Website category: restaurant
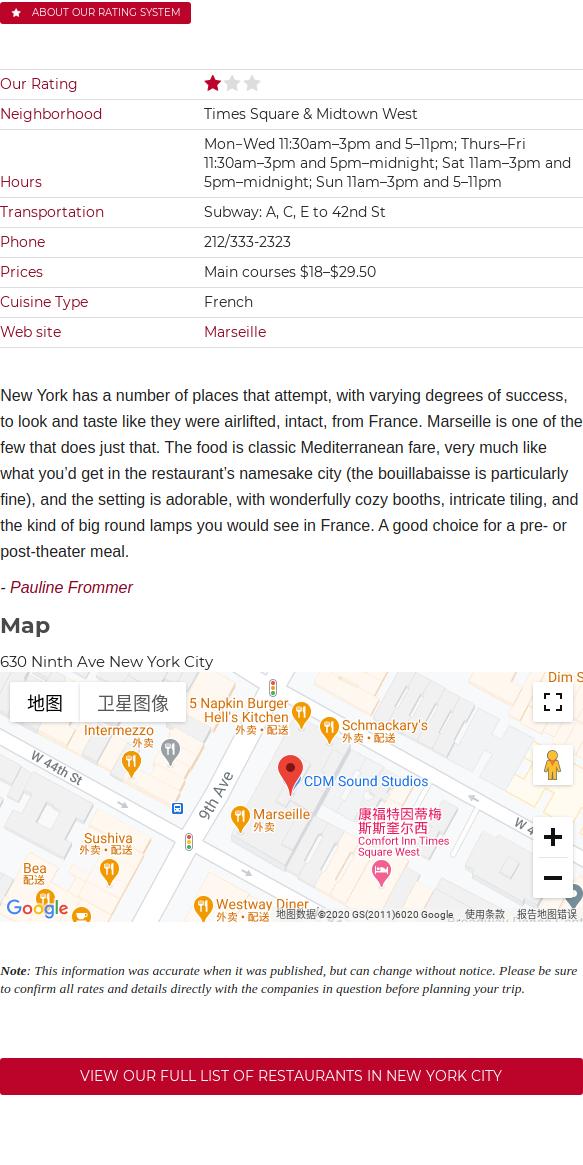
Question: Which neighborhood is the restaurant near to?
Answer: Times Square & Midtown West

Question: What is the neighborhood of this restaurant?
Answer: Times Square & Midtown West

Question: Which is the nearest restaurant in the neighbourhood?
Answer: Times Square & Midtown West

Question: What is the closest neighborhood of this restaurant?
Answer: Times Square & Midtown West

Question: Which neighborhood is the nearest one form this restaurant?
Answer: Times Square & Midtown West

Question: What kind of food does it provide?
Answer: French

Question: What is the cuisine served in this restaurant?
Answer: French

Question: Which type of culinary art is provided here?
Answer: French

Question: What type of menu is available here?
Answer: French

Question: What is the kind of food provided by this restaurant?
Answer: French

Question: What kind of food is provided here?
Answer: French

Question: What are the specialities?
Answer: French

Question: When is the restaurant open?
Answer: MonWed 11:30am3pm and 511pm; ThursFri 11:30am3pm and 5pmmidnight; Sat 11am3pm and 5pmmidnight; Sun 11am3pm and 511pm

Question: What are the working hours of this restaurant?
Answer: MonWed 11:30am3pm and 511pm; ThursFri 11:30am3pm and 5pmmidnight; Sat 11am3pm and 5pmmidnight; Sun 11am3pm and 511pm

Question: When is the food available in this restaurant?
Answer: MonWed 11:30am3pm and 511pm; ThursFri 11:30am3pm and 5pmmidnight; Sat 11am3pm and 5pmmidnight; Sun 11am3pm and 511pm

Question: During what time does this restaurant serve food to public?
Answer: MonWed 11:30am3pm and 511pm; ThursFri 11:30am3pm and 5pmmidnight; Sat 11am3pm and 5pmmidnight; Sun 11am3pm and 511pm

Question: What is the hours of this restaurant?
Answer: MonWed 11:30am3pm and 511pm; ThursFri 11:30am3pm and 5pmmidnight; Sat 11am3pm and 5pmmidnight; Sun 11am3pm and 511pm

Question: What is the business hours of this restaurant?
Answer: MonWed 11:30am3pm and 511pm; ThursFri 11:30am3pm and 5pmmidnight; Sat 11am3pm and 5pmmidnight; Sun 11am3pm and 511pm

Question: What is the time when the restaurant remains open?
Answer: MonWed 11:30am3pm and 511pm; ThursFri 11:30am3pm and 5pmmidnight; Sat 11am3pm and 5pmmidnight; Sun 11am3pm and 511pm

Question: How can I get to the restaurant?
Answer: Subway: A, C, E to 42nd St

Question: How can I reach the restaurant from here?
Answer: Subway: A, C, E to 42nd St

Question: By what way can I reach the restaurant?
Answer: Subway: A, C, E to 42nd St

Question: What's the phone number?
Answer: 212/333-2323

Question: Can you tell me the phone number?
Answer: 212/333-2323

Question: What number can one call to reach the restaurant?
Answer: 212/333-2323

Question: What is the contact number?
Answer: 212/333-2323

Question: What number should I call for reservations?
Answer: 212/333-2323

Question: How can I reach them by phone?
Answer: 212/333-2323

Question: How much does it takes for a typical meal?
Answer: Main courses $18$29.50

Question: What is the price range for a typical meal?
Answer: Main courses $18$29.50

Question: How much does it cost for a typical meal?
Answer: Main courses $18$29.50

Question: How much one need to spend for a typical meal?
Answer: Main courses $18$29.50

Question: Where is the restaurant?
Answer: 630 Ninth Ave New York City

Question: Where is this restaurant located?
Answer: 630 Ninth Ave New York City

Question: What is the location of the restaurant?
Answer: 630 Ninth Ave New York City

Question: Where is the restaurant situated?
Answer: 630 Ninth Ave New York City

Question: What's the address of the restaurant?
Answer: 630 Ninth Ave New York City

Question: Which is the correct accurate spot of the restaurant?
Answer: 630 Ninth Ave New York City

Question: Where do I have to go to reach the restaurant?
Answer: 630 Ninth Ave New York City